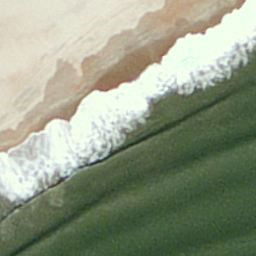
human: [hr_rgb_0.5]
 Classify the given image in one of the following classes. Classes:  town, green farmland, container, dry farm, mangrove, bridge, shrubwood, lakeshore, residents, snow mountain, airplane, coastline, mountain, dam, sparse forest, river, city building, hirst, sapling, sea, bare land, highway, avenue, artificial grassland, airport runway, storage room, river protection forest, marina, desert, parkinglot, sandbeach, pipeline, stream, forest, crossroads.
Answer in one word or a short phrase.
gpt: coastline